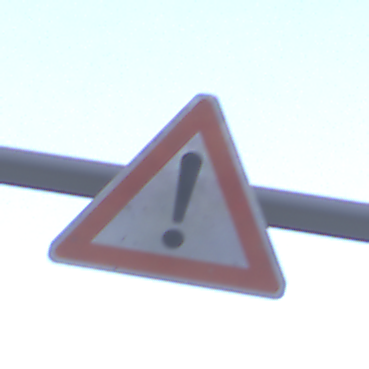
Verkehrszeichen: Gefahrenstelle
Umgebung: Outdoor, Nature
Tageszeit: SunriseSunset
Wetter: PartlyCloudy
Licht: Natural
Jahreszeit: NotSpecified
Kontrast: LowContrast